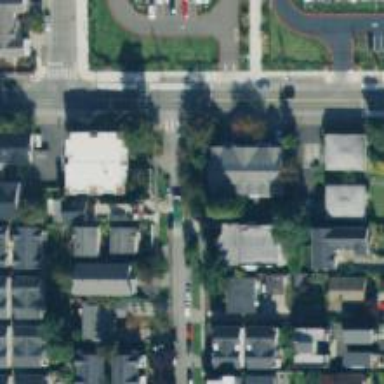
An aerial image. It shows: Residential road with separate sidewalk.